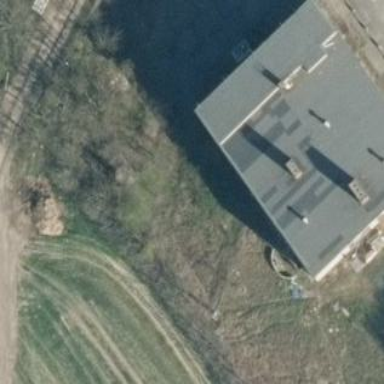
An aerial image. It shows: Building that is nightclub.